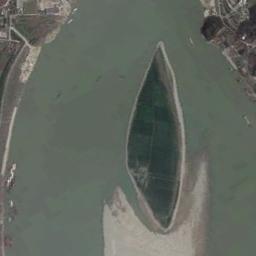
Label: island